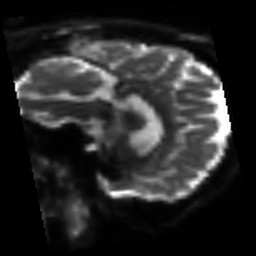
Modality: sbref
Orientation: sagittal
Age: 46
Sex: male
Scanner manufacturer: siemens
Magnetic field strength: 3 T
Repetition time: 3.2 s
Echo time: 0.081 s